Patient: sex F, age 49
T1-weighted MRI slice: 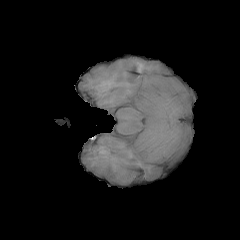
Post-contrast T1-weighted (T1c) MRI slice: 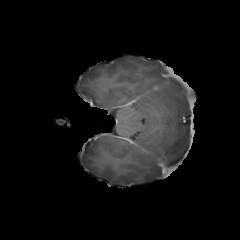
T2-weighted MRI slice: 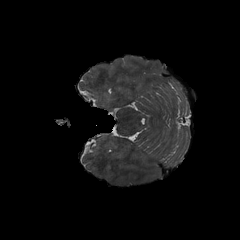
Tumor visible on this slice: no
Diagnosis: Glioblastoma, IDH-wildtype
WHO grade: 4